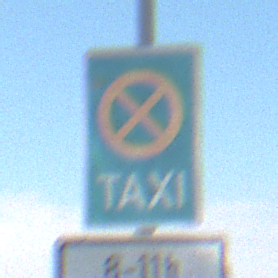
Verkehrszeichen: Taxenstand
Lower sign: ZeitangabenOhneBeschraenkungAufWochentage2
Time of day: Midday
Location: Outdoor (Nature)
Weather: Clear
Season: NotSpecified
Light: Natural